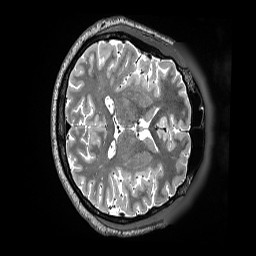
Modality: T2w
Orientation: axial
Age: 36
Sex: male